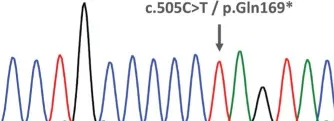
Novel loss-of-function variant causing SASH3 deficiency. (B) Pedigree and familial segregation of the SASH3 variant. The patient was hemizygous and his mother, a heterozygous carrier.
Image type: pathology (immunostaining)